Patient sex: M
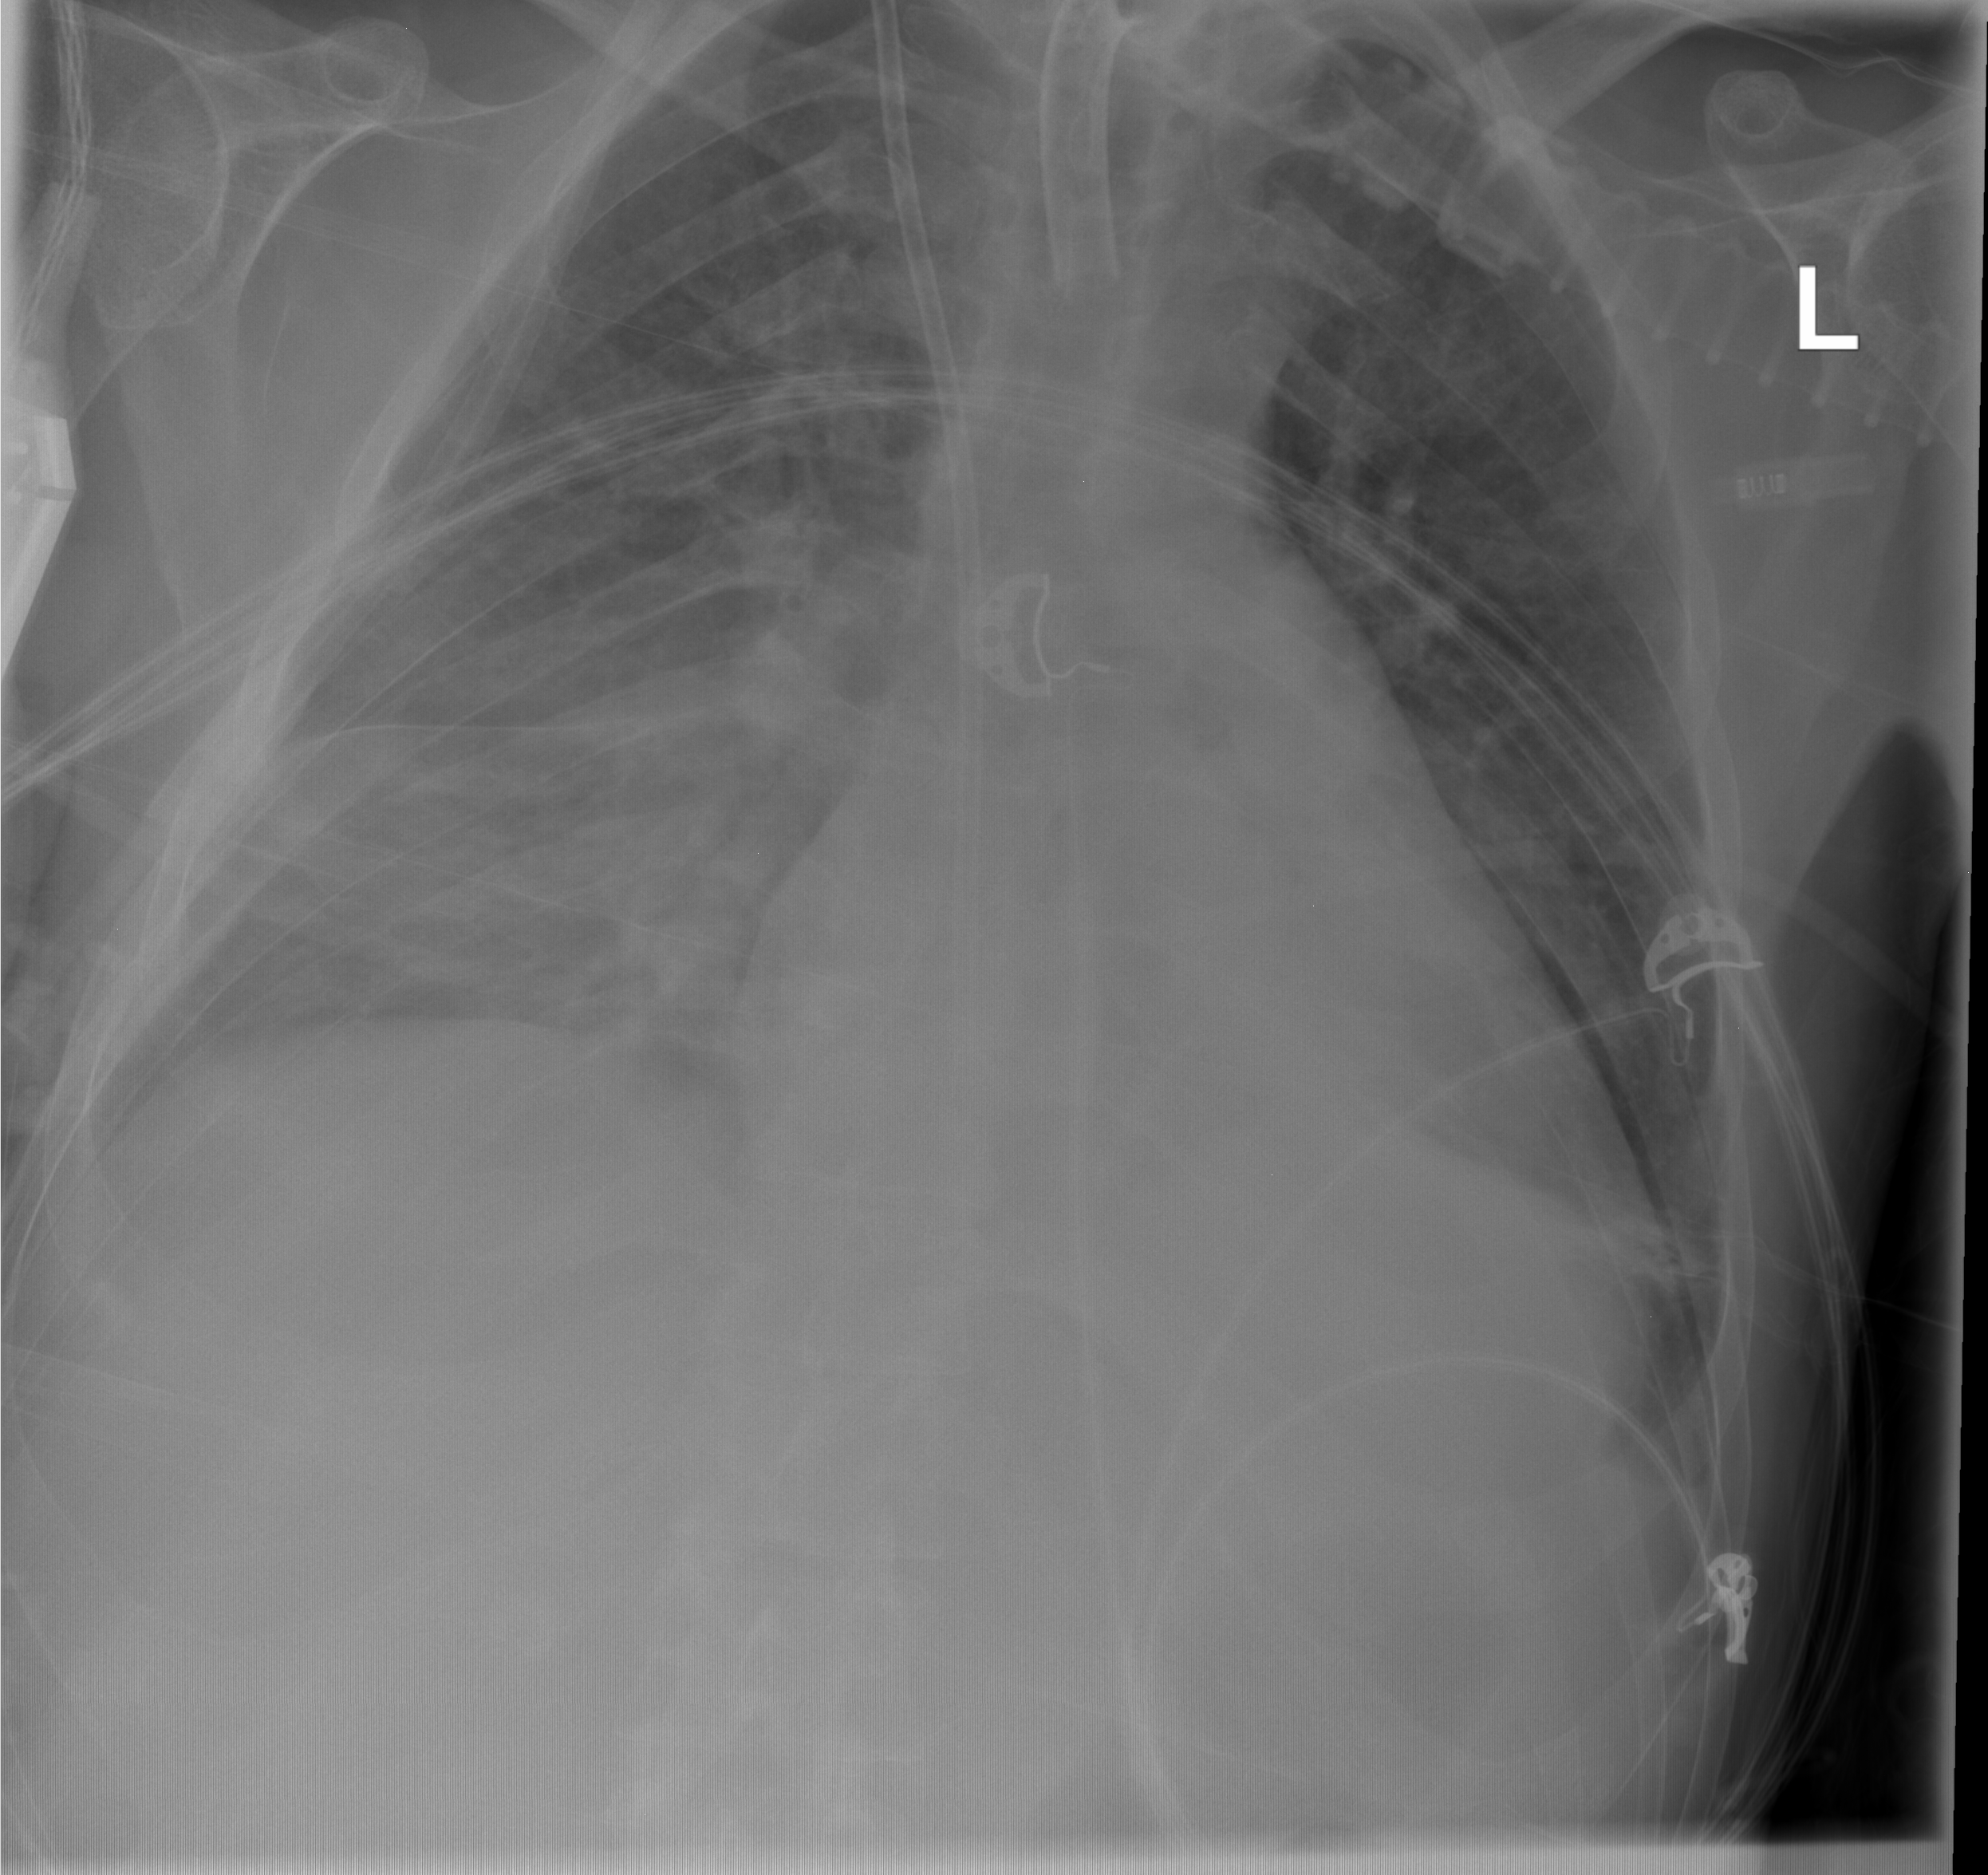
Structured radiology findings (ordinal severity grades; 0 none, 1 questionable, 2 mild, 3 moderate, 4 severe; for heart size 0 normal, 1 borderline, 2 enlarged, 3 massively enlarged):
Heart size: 2
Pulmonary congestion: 2
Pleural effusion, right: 2
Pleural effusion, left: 2
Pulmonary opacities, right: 3
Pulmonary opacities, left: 0
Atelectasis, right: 0
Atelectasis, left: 0